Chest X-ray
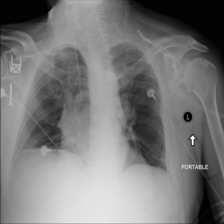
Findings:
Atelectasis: negative
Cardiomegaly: negative
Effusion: negative
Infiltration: negative
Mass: negative
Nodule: negative
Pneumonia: negative
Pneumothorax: negative
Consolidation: negative
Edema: negative
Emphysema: negative
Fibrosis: negative
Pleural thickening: negative
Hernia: negative